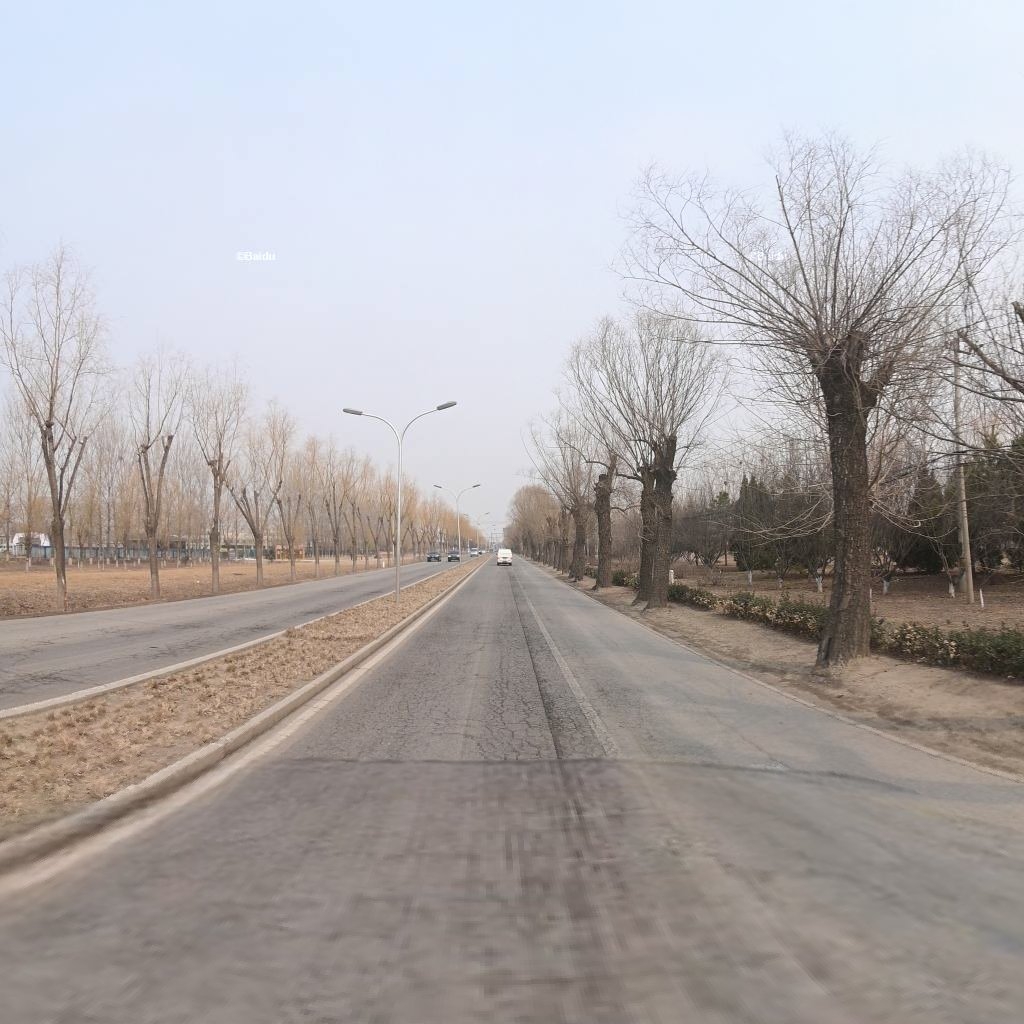
Region: Haidian
Road damage annotations: alligator crack